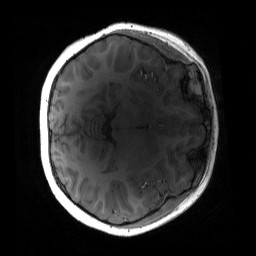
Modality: T1w
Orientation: axial
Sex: female
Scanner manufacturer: siemens
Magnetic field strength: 3 T
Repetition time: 1.9 s
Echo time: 0.00243 s